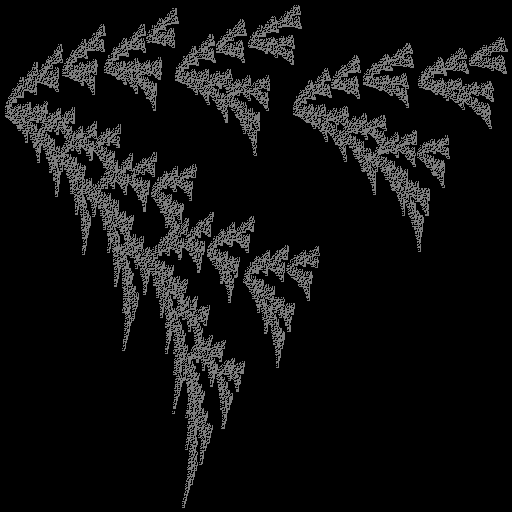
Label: watersprite